Question: I have problem with adding values to multiple columns in listbox in access.
I have tried solution like this: <URL>, but it doesn't work. Listbox in my case hasn't a property "List". I have compile error:

'''
Private Sub cmdAddPosition_Click()
Dim i As Integer
Me.lstAddPositions.ColumnCount = 7
If Me.txtAddPos.Value = i And i > 0 And i < 50 Then
Me.lstAddPositions.AddItem (Me.txtAddPos.Value)
'Me.lstAddPositions.AddItem(Me.txtAddPos.Value,(i))
Me.lstAddPositions.List(0, i) = Me.txtAddPos.Value
'Me.lstAddPositions.Column(0, i) = Me.txtAddPos.Value 'adding number of position
'Me.lstAddPositions.Column(2, i) = Me.lstAddHidden.Column(0, 0) 'adding titel
End If
Me.lstAddPositions.Requery
End Sub
'''
What can I do in this situation?
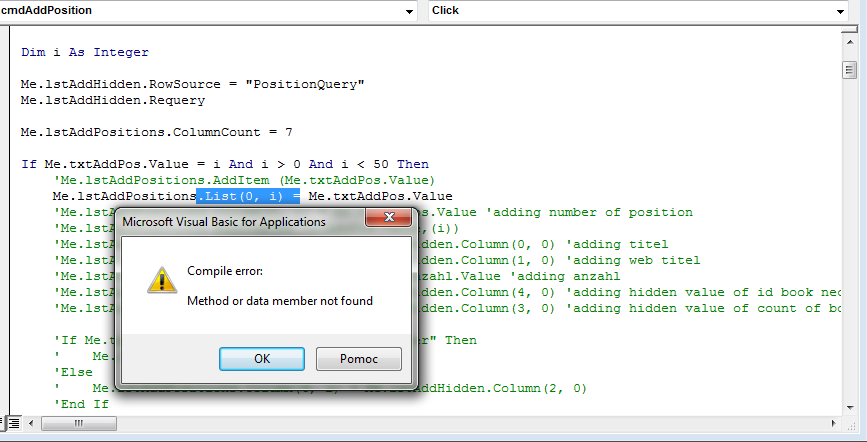
Answer: Here is an example of adding items to a multi-column unbound list box on an access form if the row source is a value list. You have to add it by creating a string that you place in a value list.
'''
Private Sub cmdAddPosition_Click()
Dim i As Integer
Me.lstAddPositions.ColumnCount = 7
If Me.txtAddPos.Value = i And i > 0 And i < 50 Then
Me.lstAddPositions.AddItem "Col1" & "," & "col2" & "," & "Col3" & "," & _
"Col4" & "," & "Col5" & "," & "col6" & "," & "col7" &";"
End If
Me.lstAddPositions.Requery
End Sub
'''